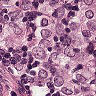
Metastatic tissue present: yes